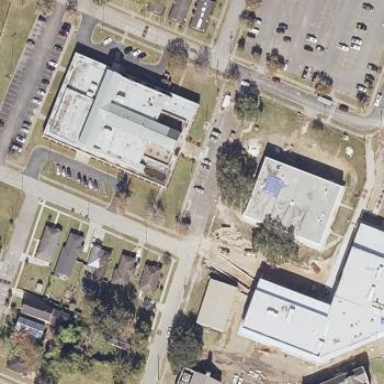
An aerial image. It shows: College building.